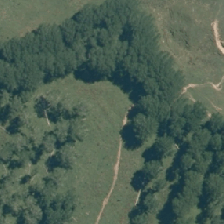
Land cover: low_producing_grassland